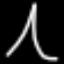
Label: The Eiffel Tower